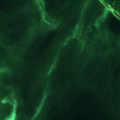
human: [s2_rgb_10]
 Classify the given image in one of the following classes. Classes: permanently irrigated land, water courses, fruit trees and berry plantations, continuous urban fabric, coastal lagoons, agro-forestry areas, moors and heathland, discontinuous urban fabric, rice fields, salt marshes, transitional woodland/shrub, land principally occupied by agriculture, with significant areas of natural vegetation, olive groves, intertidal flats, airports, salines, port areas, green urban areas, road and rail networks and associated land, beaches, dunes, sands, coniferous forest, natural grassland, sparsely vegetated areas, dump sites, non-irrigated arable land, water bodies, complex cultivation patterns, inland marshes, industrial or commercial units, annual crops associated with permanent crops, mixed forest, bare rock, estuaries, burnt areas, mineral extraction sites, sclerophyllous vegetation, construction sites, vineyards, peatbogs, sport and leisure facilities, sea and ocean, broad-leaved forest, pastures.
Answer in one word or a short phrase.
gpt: mixed forest, water bodies